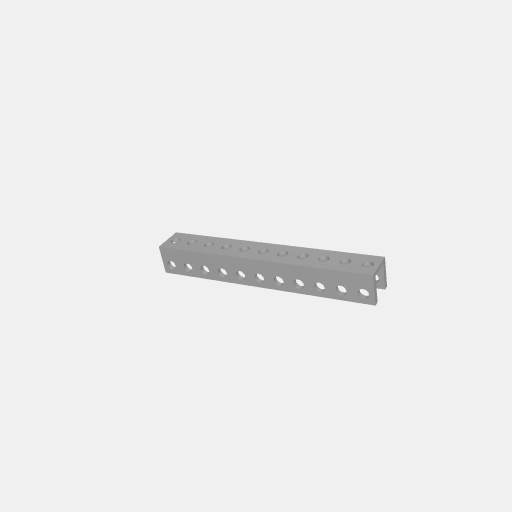
Part: UBeam11H